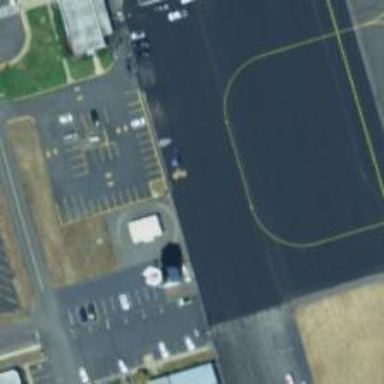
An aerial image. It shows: Image of taxiway at airport.